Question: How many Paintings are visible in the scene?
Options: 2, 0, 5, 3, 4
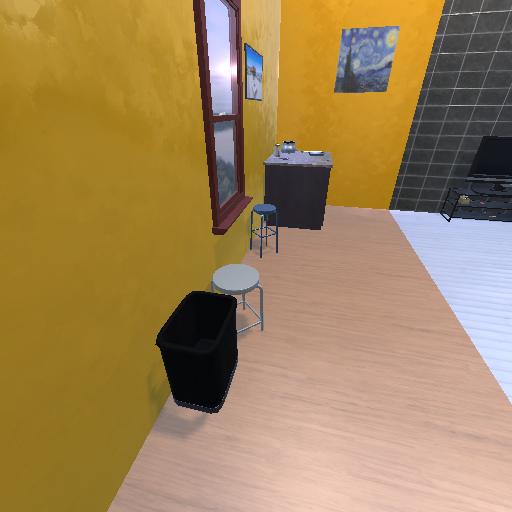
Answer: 2